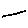
Label: line